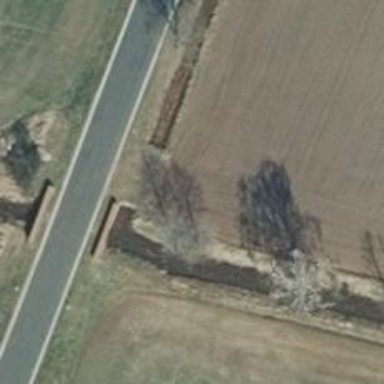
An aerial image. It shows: Grass track with grade4 quality surface.